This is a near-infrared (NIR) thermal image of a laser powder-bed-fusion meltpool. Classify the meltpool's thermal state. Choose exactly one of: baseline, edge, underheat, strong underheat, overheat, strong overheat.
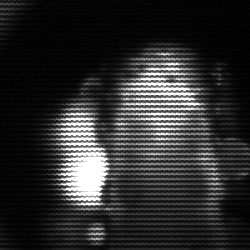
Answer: strong underheat